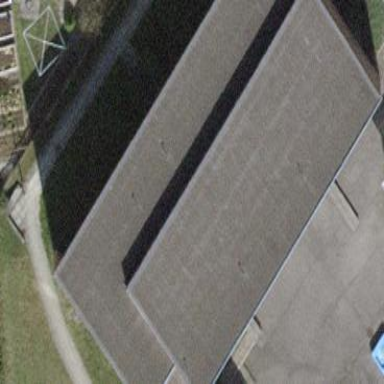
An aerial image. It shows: School building with school amenities.